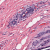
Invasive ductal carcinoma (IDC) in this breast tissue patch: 1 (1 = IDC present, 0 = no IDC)